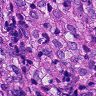
Metastatic tissue present: yes